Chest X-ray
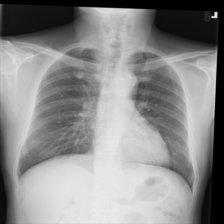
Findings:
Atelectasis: negative
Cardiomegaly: negative
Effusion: negative
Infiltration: negative
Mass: negative
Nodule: negative
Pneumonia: negative
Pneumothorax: negative
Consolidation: negative
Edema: negative
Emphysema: positive
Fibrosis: negative
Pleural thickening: negative
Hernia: negative